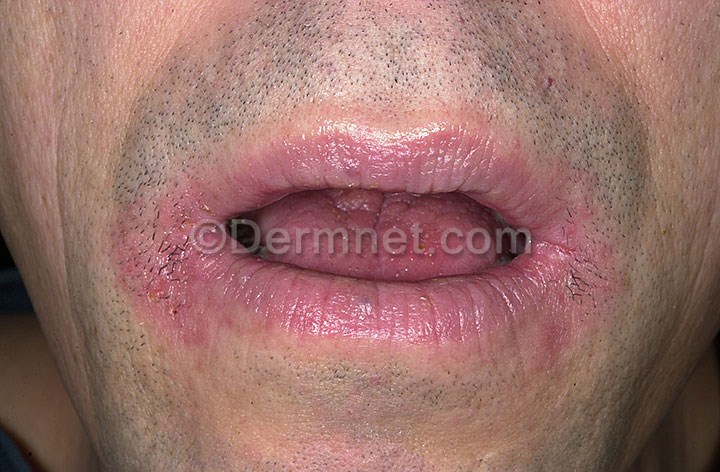
Disease: Tinea Ringworm Candidiasis and other Fungal Infections